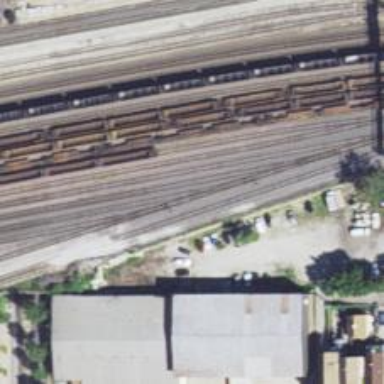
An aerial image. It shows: Railway yard in service.